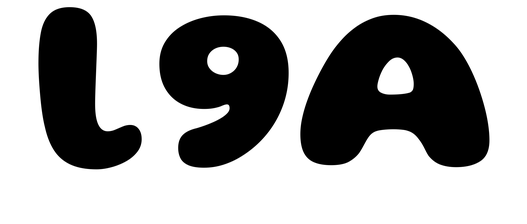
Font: Gluten_ExtraBold